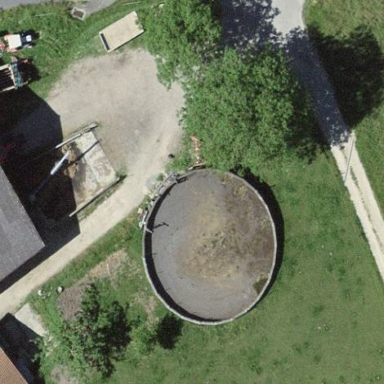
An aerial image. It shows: Silo.